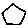
Label: hexagon